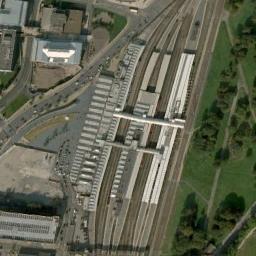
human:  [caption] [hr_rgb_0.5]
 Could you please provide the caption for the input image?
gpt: The railway station has lots of railways and some buildings and a park is next to the railway station .

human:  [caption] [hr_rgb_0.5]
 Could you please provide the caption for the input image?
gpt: There are many buildings of different shapes beside the railway station .

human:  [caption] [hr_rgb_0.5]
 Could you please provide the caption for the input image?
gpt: The railway station is next to some buildings and grass .

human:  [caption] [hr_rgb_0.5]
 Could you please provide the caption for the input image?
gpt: A well-equipped railway station in a good suburb .

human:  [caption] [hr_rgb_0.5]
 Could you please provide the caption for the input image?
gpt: There are some green trees and buildings beside the railway station .